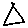
Label: triangle